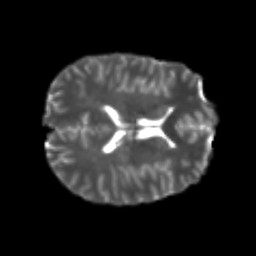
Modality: T2w
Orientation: axial
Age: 24
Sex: male
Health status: healthy
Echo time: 0.074 s